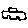
Label: car